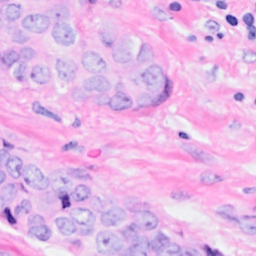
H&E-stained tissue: Breast